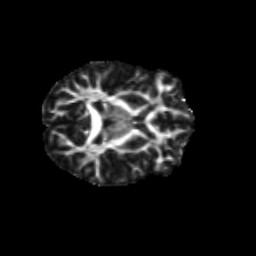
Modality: FA
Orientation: axial
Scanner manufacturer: siemens
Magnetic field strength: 3 T
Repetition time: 9.2 s
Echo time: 0.084 s